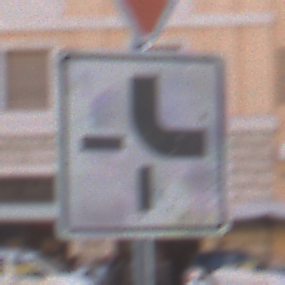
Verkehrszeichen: VerlaufVorfahrtsstrasse4
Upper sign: VorfahrtGewaehren
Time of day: SunriseSunset
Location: Outdoor (Urban)
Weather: Clear
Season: NotSpecified
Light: Natural